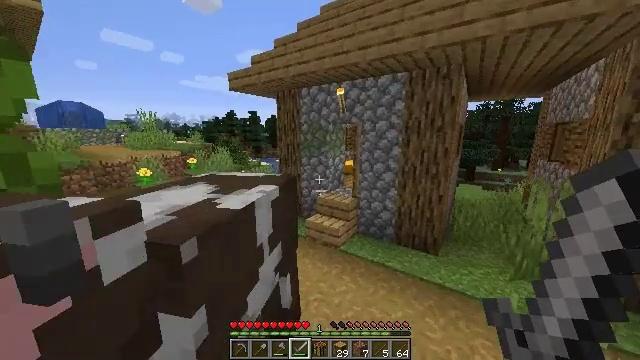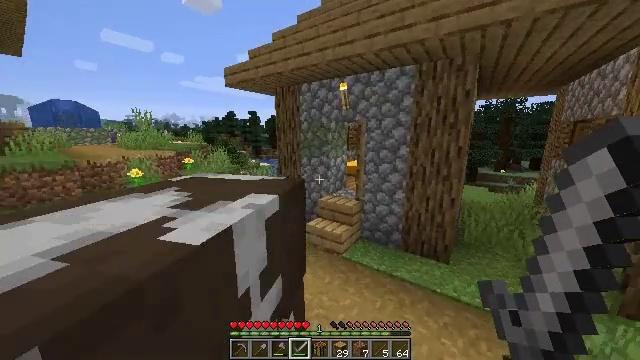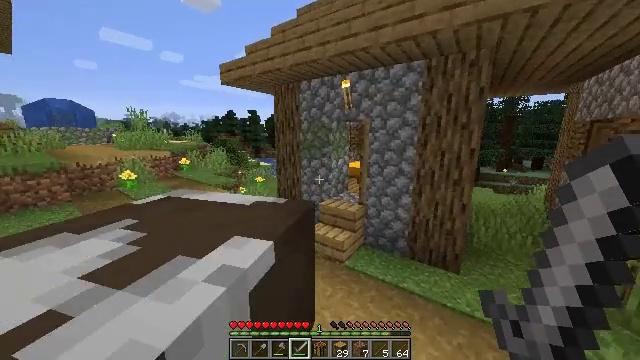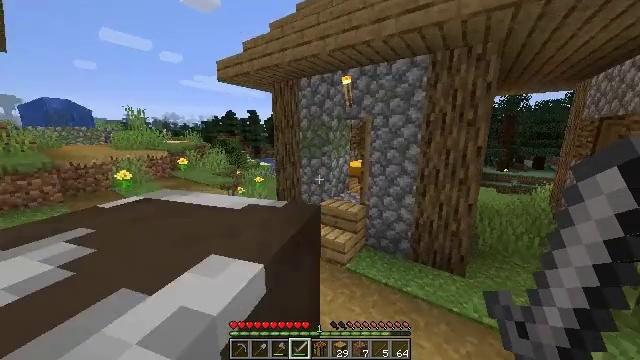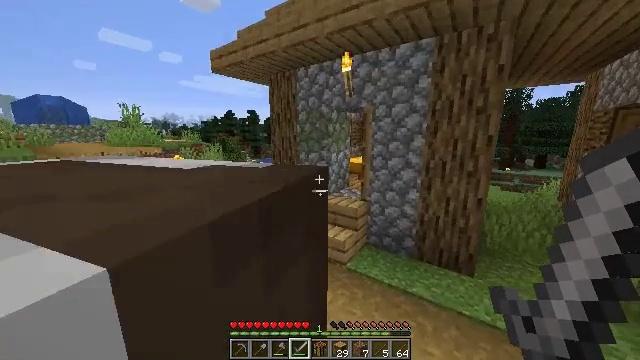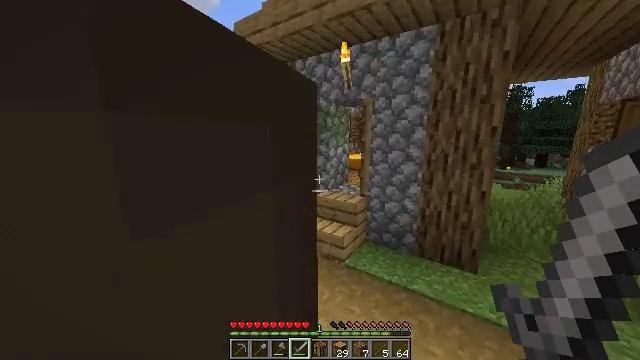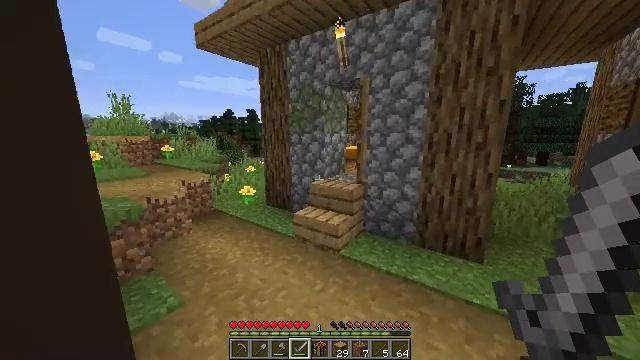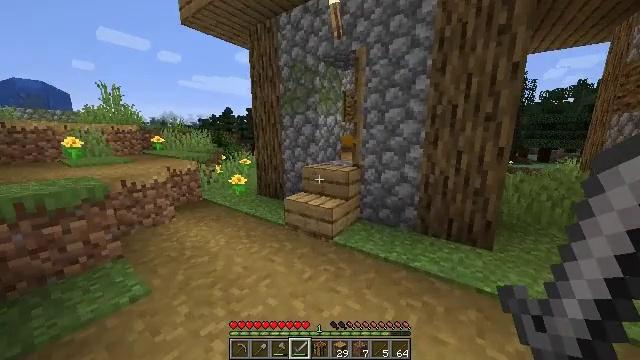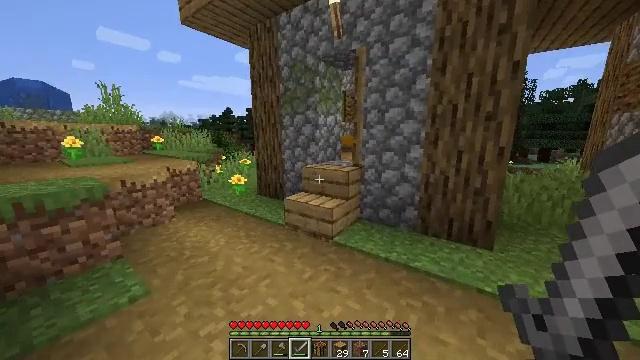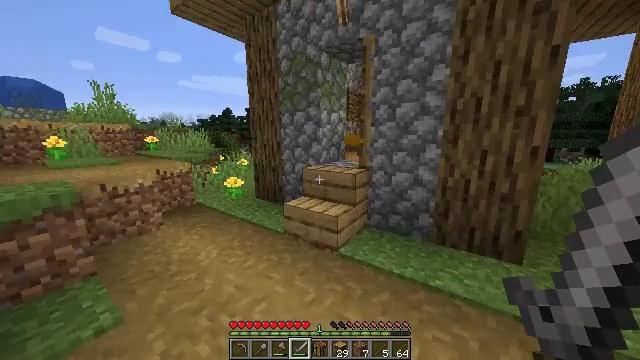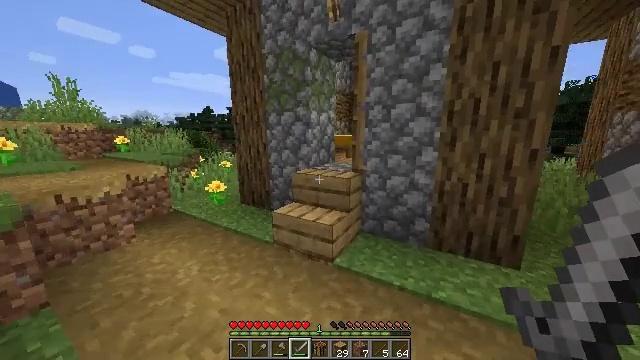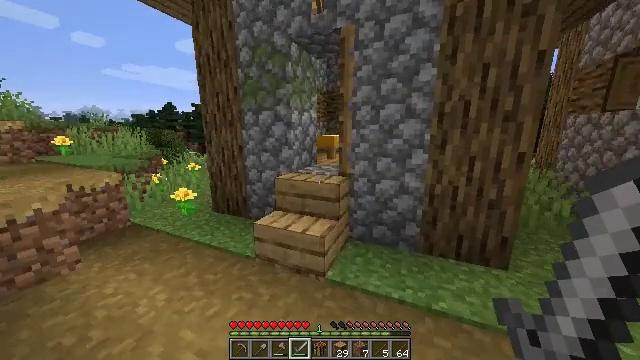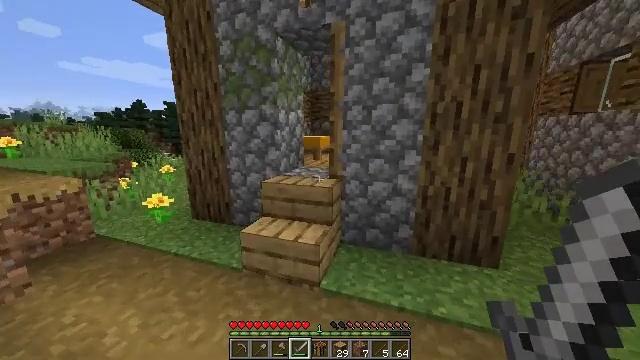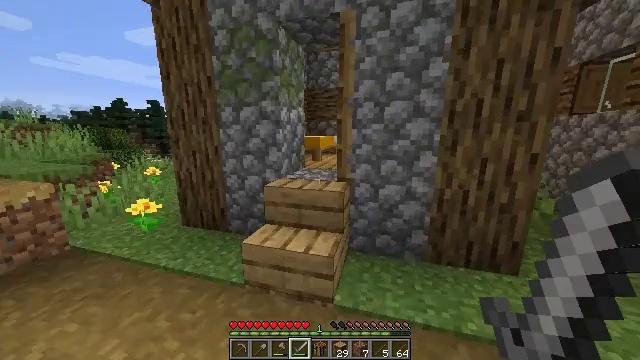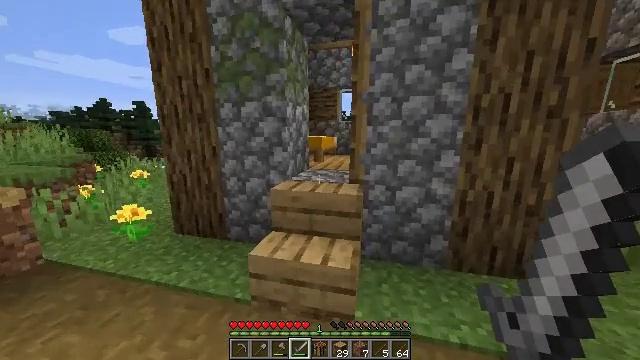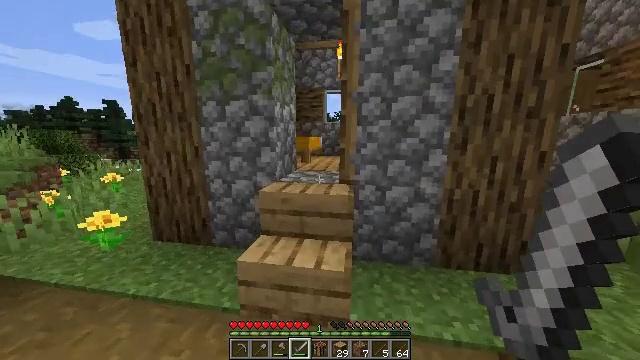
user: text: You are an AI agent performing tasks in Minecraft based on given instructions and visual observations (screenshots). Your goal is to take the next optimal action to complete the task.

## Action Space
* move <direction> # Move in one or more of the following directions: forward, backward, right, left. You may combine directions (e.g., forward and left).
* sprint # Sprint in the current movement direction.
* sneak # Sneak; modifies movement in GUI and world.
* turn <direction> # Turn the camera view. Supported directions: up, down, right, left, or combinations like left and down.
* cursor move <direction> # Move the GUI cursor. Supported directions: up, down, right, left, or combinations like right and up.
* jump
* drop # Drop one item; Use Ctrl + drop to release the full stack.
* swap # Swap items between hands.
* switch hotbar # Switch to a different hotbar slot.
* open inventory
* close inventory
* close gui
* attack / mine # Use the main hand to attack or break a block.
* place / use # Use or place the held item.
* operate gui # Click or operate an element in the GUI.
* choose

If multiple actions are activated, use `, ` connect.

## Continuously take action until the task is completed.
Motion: motion action
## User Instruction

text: Break the cauldron to collect it.
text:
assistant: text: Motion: move forward, sprint
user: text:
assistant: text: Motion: move forward, sprint
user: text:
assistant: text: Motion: move forward, sprint
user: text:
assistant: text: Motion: move forward, sprint
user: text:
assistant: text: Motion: move forward, sprint
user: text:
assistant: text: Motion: move forward, sprint
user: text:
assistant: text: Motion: move forward, sprint
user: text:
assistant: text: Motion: move forward and move left, sprint
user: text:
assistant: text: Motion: move forward and move left, sprint
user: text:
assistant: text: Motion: move forward and move left, sprint, turn right
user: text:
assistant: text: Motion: move forward and move left, sprint, turn right
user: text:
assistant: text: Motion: move forward and move left, sprint, turn right
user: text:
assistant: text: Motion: move forward and move left, sprint, turn right
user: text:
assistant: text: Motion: move forward and move left, sprint, turn right
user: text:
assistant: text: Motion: move forward and move left, sprint, turn right
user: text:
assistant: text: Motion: move forward and move left, turn right
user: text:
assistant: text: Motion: move forward and move left, turn right
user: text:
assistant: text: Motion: move forward and move left, turn right
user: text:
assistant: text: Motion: move forward and move left, turn right
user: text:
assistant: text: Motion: move forward, turn right
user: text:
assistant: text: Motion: no_op
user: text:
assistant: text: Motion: no_op
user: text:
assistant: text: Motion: no_op
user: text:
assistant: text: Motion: no_op
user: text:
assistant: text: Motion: move right
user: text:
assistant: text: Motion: move right, turn left
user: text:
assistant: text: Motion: move right, turn left
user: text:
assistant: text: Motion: move forward and move right, turn left
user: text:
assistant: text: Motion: move forward and move left, turn left
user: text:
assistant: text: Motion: move forward and move left, turn left and up